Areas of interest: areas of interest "Industrial Park"
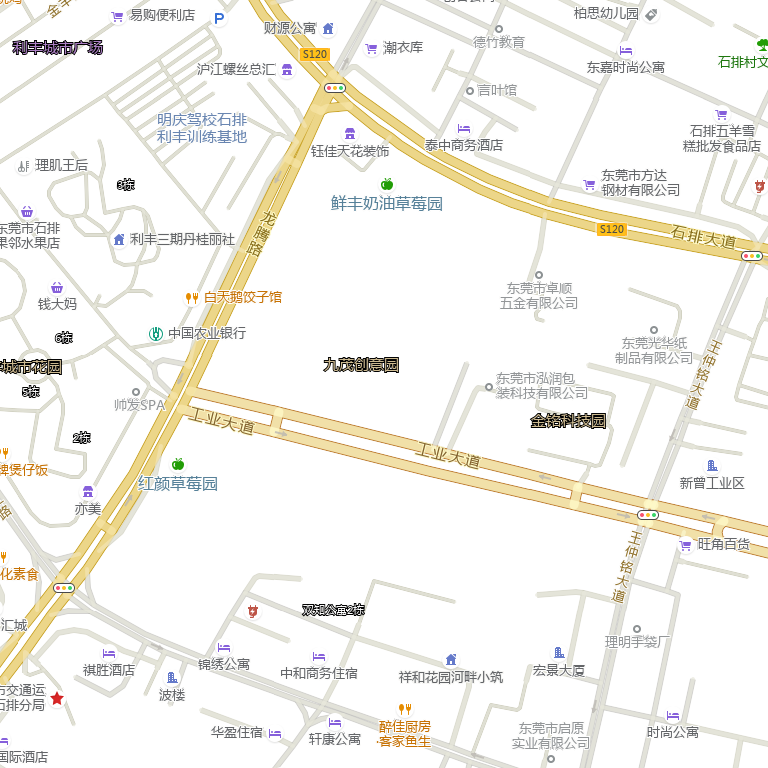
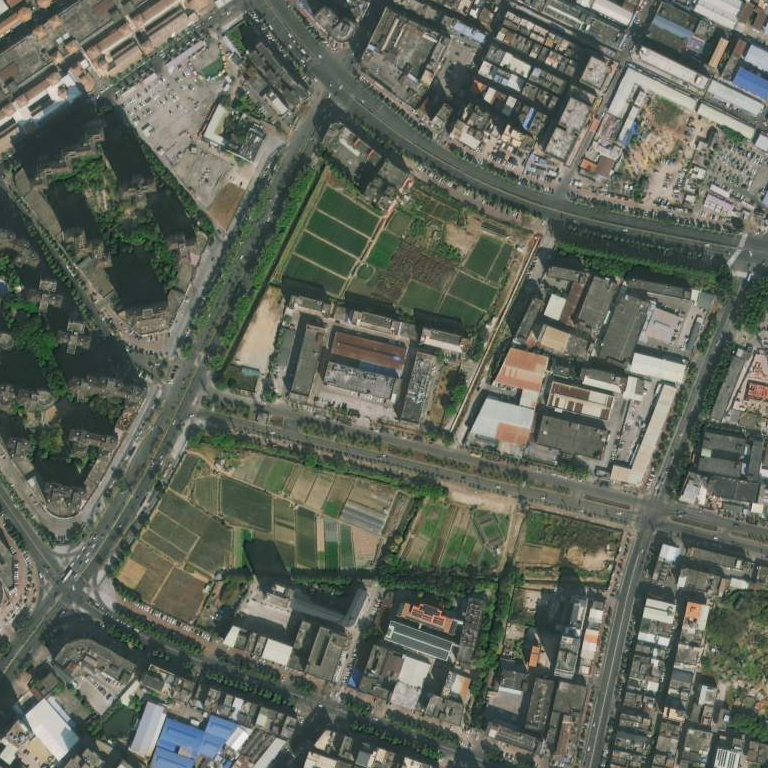